Question: I'm currently developing an android application. in manifest i have put the minSkdVersion and targetSdk version as follows.
'''
<uses-sdk
android:minSdkVersion="14"
android:targetSdkVersion="17" />
'''
when i'm trying to run the application in android 4.4.2 nexus 4 phone it shown unknown target in select device dialog screen as following
is it not possible to run on android higher version with less api build target.

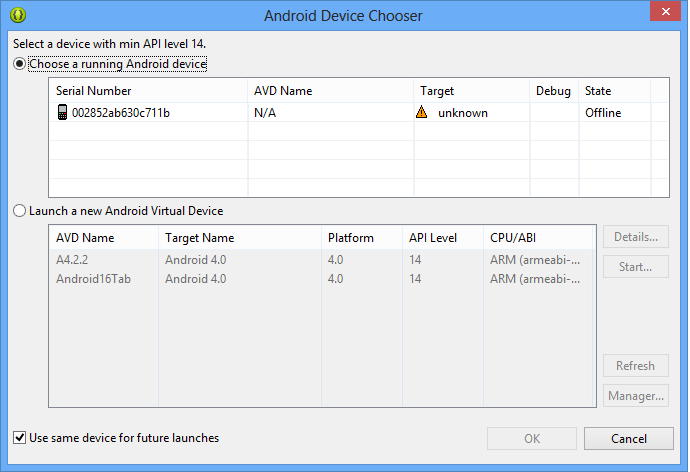
Answer: It is possible to run your app on a device with API version less than the build version. The minimum API you can run on is decided by 'android:minSdkVersion' attribute.
You have a problem with connecting your device properly. Please note that it is listed as offline. The device status/unavailability has nothing to do with your code.